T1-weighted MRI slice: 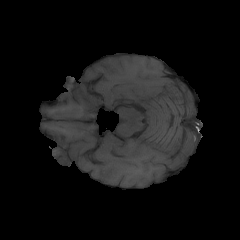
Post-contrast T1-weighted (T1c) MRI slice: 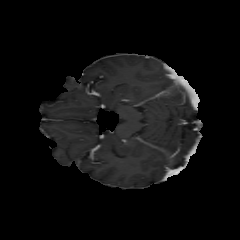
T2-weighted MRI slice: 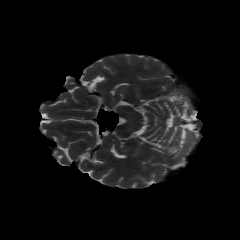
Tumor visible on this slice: no